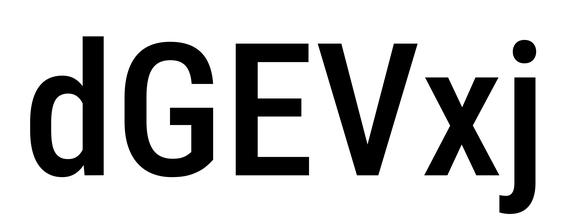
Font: Roboto_Condensed_Medium